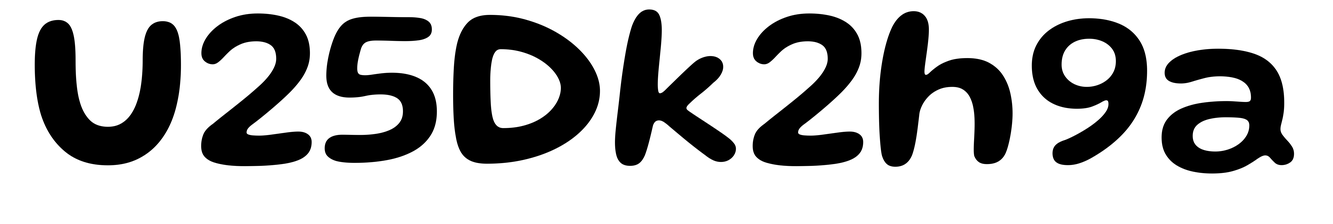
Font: Gluten_Medium